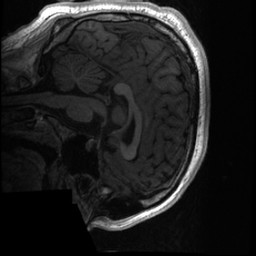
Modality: T1w
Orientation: sagittal